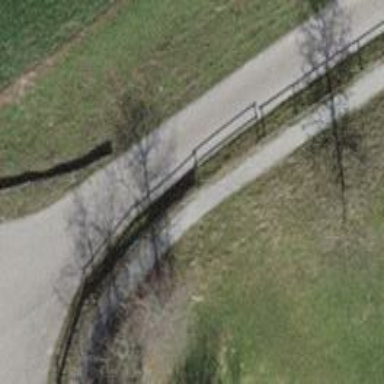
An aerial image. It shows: Footway with surface of pebblestone.